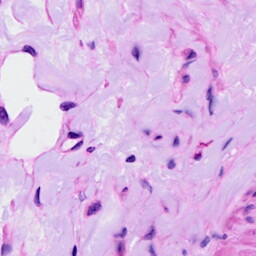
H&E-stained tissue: Ovarian